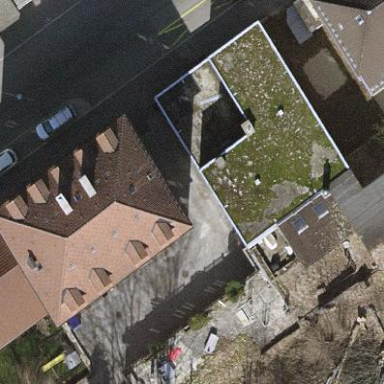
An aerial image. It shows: Commercial building.